Field crop: tomato
Growth stage: 2
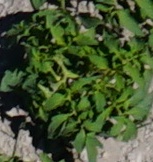
Species: tomato